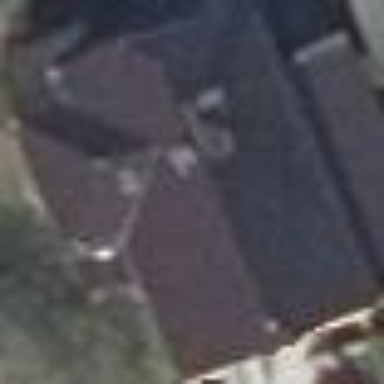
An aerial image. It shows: Detached building with half-hipped roof.